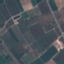
Land use / land cover: PermanentCrop